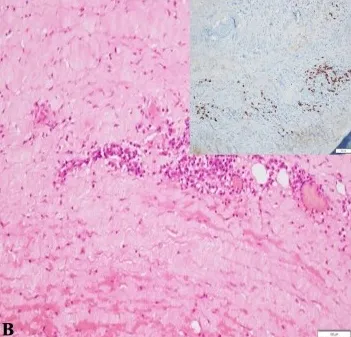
Perivascular plasma cell-rich inflammation, which had abundant IgG4-positive cells (inset).
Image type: pathology (h&e)